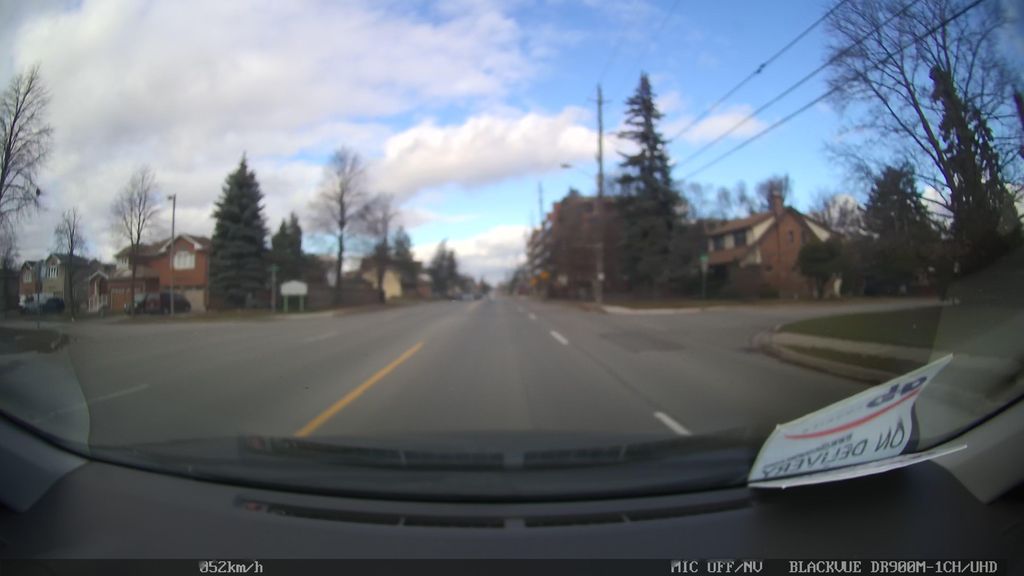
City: toronto